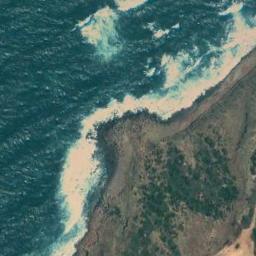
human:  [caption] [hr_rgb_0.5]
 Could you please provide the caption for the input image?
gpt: The beach is a regular rectangle .

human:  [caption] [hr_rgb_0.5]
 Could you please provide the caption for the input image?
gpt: The beach with a headland and the color of the seawater is dark blue .

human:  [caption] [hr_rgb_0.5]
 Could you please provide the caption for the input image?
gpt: The green oceans and pink spray and grass .

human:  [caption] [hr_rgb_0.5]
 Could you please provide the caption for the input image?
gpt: Huge waves beat the beach with sparse green plants .

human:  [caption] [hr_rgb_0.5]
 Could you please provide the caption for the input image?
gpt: Many green plants are on the beach .